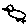
Label: bird